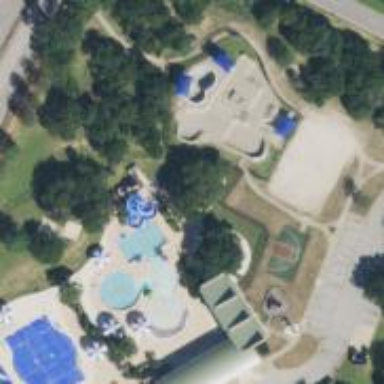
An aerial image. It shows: Water slide attraction.